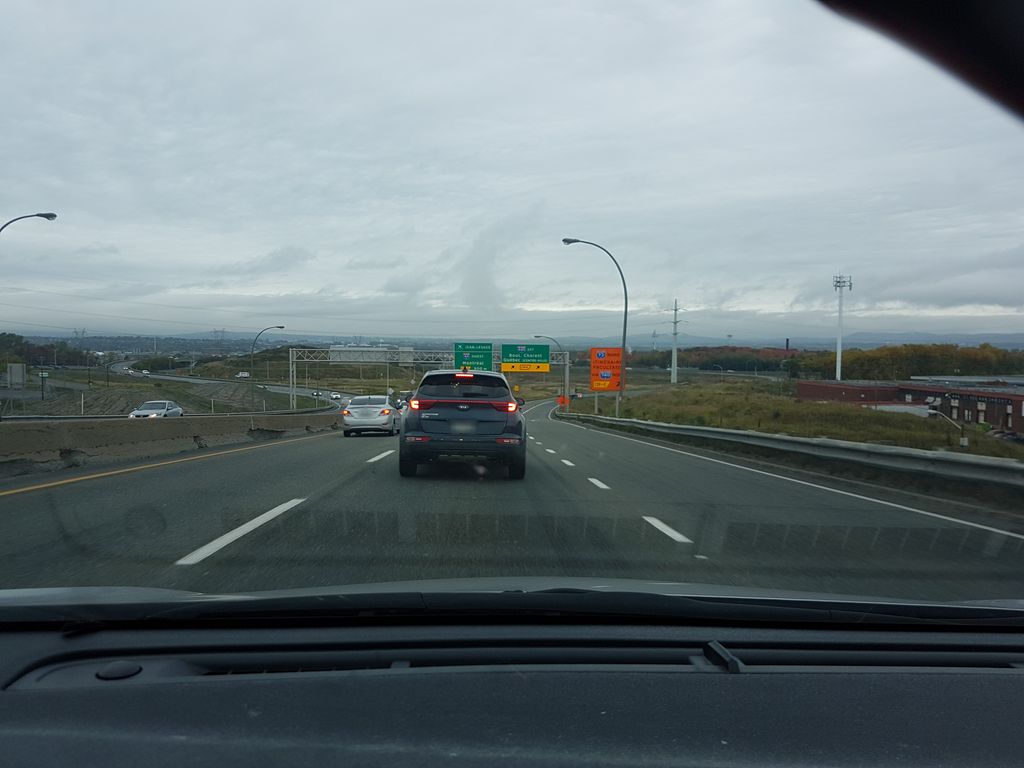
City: quebec_city